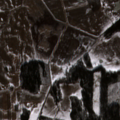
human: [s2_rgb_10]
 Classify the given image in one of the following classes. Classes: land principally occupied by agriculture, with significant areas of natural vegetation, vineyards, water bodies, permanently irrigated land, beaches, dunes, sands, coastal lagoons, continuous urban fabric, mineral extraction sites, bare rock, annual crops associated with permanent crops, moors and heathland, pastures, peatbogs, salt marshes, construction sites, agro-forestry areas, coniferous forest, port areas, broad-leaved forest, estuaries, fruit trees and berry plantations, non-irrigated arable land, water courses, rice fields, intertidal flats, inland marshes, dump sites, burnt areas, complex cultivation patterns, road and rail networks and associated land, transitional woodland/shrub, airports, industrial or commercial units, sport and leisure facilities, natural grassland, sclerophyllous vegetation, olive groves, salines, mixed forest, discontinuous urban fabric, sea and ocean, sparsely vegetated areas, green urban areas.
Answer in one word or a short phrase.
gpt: non-irrigated arable land, pastures, broad-leaved forest, mixed forest